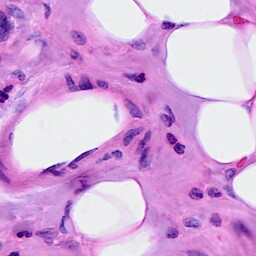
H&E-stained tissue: Breast